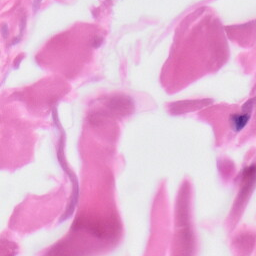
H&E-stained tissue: Skin